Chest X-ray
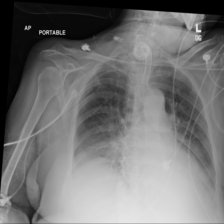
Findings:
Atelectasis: negative
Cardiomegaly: negative
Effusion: negative
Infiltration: negative
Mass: negative
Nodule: negative
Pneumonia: negative
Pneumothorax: negative
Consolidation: negative
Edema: negative
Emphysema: negative
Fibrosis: negative
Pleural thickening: negative
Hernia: negative